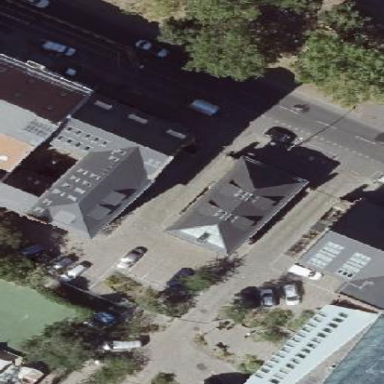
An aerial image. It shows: Office building.